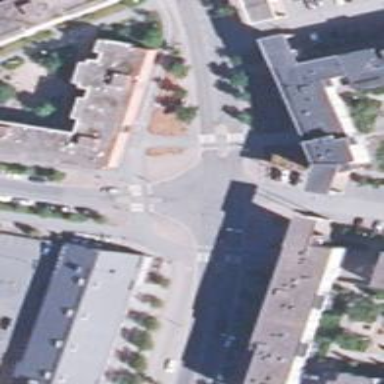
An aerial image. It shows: Uncontrolled crossing with pedestrian island.